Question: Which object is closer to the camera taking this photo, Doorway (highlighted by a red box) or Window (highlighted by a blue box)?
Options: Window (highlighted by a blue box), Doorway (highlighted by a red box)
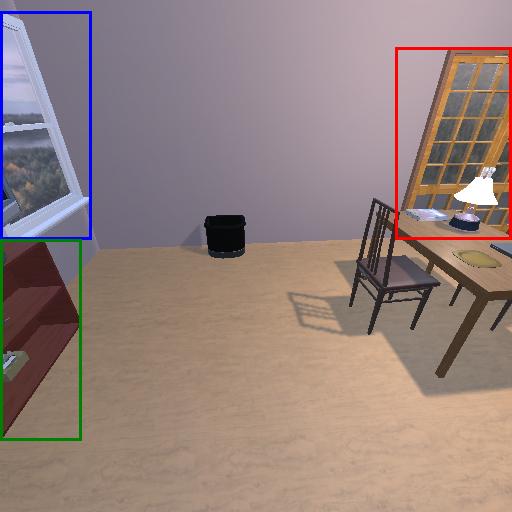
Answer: Window (highlighted by a blue box)